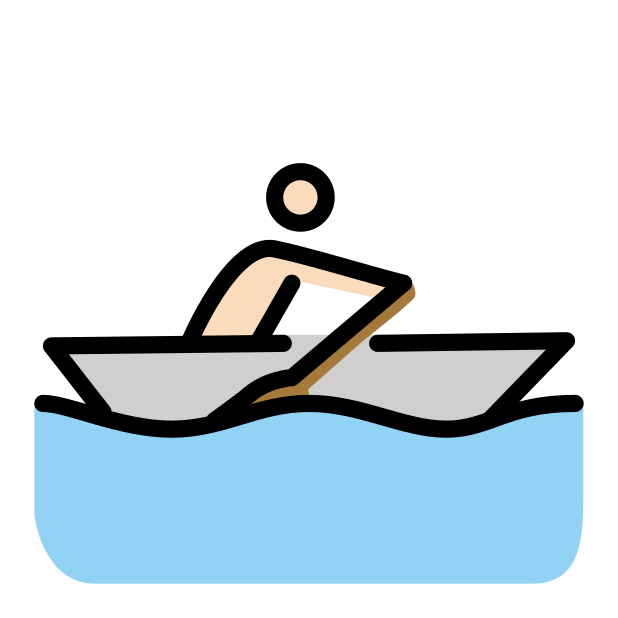
person rowing boat: light skin tone